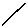
Label: line